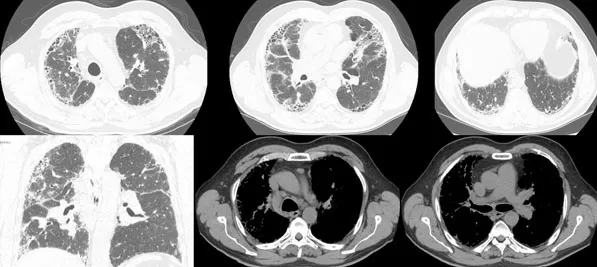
HRCT scans showing honeycombing and traction bronchiectasis affecting all lobes of the lungs, enlarged mediastinal lymph nodes and enlargement of the pulmonary artery (3.2 cm in diameter) and the right cardiac cavities.
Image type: radiology (ct)